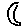
Label: moon